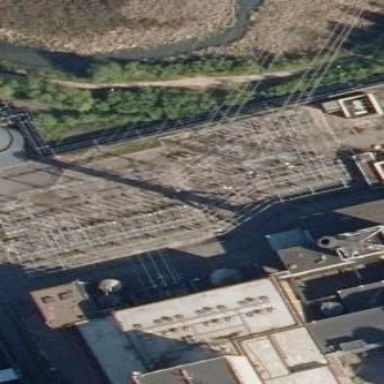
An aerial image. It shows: Transmission level substation.